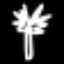
Label: palm tree